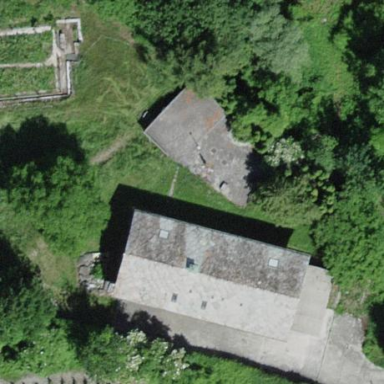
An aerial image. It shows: Shed building.